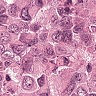
Metastatic tissue present: yes